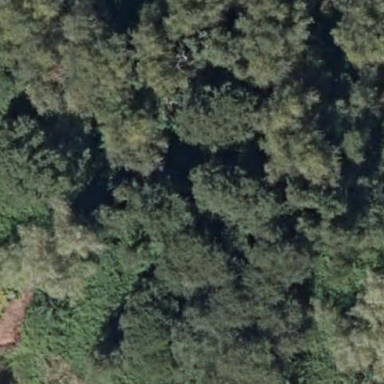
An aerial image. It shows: Forest with mix of leaf types.